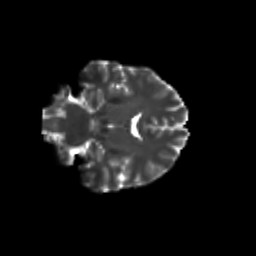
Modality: T2w
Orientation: coronal
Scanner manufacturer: siemens
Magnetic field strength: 3 T
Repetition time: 9.2 s
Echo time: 0.084 s